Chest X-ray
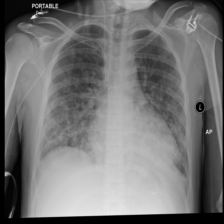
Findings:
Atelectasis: negative
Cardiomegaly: negative
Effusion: negative
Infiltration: negative
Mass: negative
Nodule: negative
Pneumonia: negative
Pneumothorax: negative
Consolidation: negative
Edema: negative
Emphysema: negative
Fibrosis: negative
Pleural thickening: negative
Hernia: negative